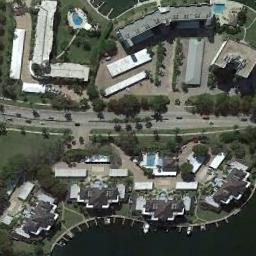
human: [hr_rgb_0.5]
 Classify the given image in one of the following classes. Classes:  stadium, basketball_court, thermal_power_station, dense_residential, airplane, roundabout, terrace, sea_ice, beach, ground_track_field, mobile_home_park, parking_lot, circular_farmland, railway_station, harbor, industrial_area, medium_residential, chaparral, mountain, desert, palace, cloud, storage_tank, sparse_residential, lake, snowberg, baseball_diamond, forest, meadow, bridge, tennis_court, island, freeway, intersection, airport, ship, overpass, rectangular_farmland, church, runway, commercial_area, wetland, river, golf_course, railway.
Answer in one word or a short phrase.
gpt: dense_residential